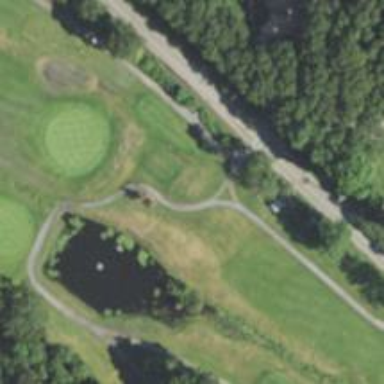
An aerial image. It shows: Path for both roads and golfers.